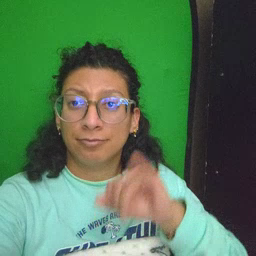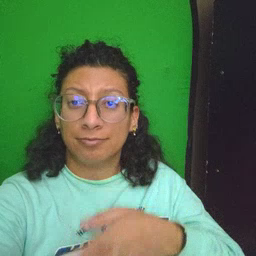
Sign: jeans